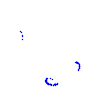
Particle: proton